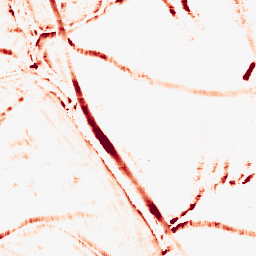
Category: morphological
Decomposition family: morphological_rect
Decomposition parameters: operation: opening
width: 10
height: 10
Upsampling method: sinc_hamming
Upsampling parameters: scale: 2
kernel_size: 4
Upsampling scale: 2